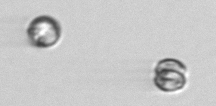
Label: Thalassiosira_sp_aff_mala